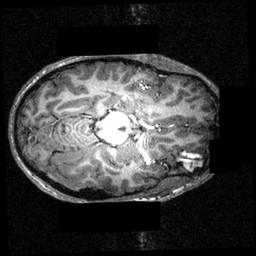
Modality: T1w
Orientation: axial
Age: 16
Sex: male
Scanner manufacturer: siemens
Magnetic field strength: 3.951 T
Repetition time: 1.5 s
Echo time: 0.00335 s